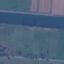
Land use / land cover: River